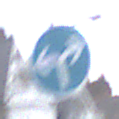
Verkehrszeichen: VorgeschriebeneFahrtrichtungRechtsOderLinks
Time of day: MorningAfternoon
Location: Outdoor (Urban)
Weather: Overcast
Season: NotSpecified
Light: Natural